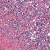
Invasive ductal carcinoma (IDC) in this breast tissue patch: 0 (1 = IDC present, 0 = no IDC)